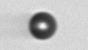
Label: bead